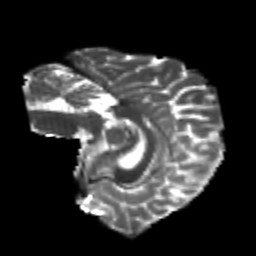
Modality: T2w
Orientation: sagittal
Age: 25
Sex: female
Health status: healthy
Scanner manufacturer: philips
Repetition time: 7.386 s
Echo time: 0.08599 s